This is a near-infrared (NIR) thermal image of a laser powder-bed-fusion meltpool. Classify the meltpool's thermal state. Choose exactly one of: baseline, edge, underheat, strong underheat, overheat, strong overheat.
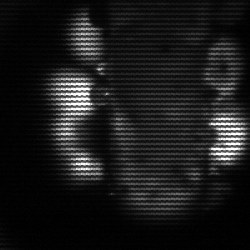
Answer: strong underheat